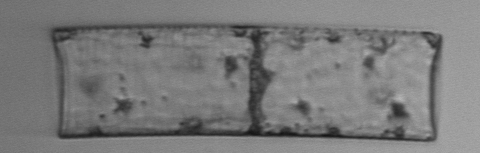
Label: Guinardia_flaccida